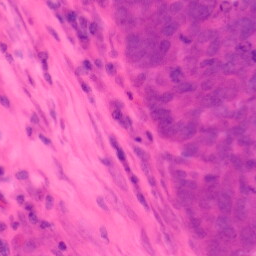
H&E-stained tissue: Colon